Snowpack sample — Buffalo Mountain, Silverthorne, Colorado, USA (2/22/26, 2:02 PM MST)
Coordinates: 39.622, -106.113
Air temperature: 33 °F
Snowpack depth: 63 cm
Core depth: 20 cm
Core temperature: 23 °F
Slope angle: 11°, slope face: 116°
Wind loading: low
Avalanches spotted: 0
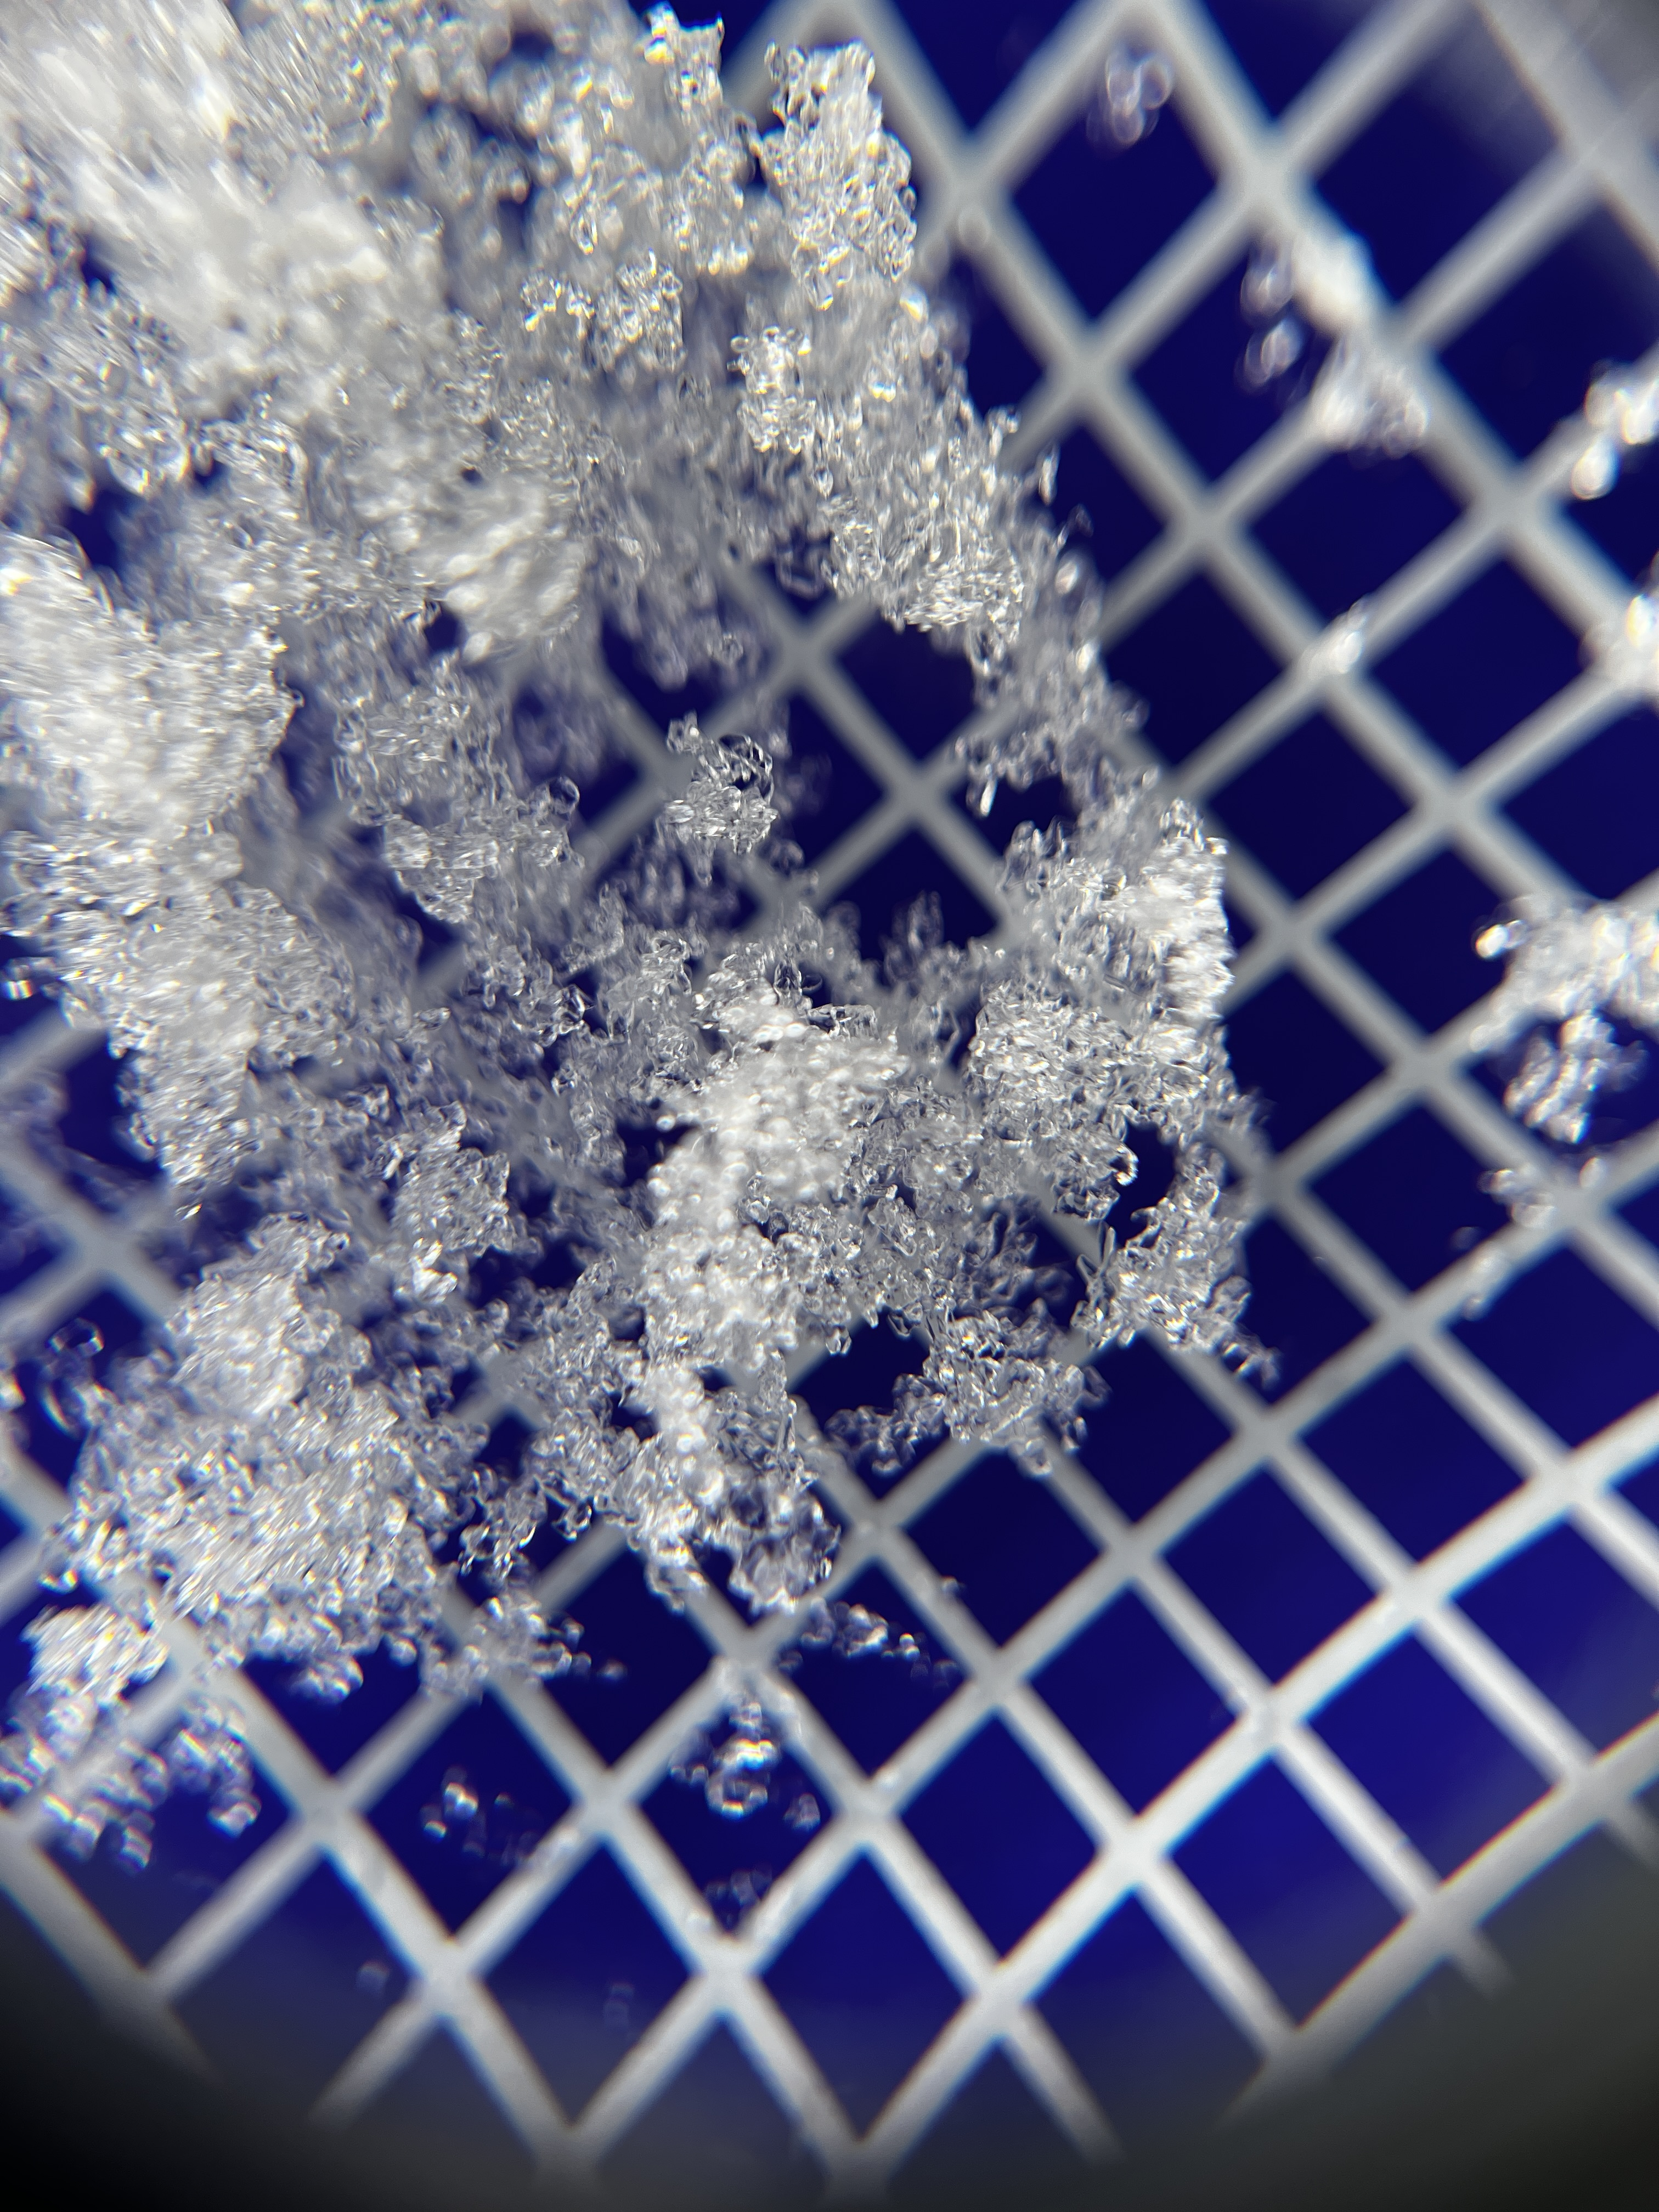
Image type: magnified_profile
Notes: In a firebreak similar to site 1, minimal wind loading with no spotted avalanches (not many faces in view though)